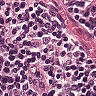
Metastatic tissue present: no